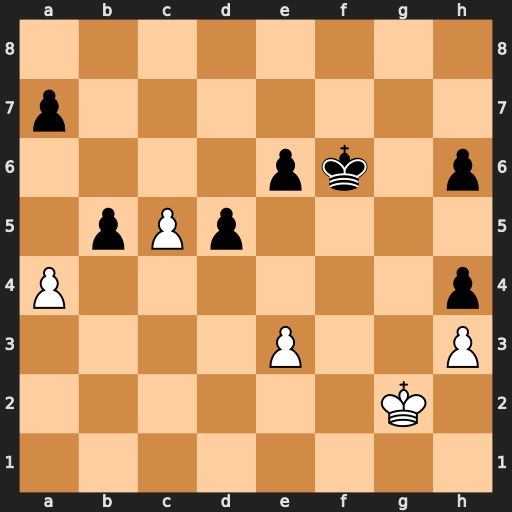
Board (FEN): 8/p7/4pk1p/1pPp4/P6p/4P2P/6K1/8
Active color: w
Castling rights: -
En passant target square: -
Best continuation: axb5 Ke7 Kf3 e5 Kg4 Ke6 Kxh4